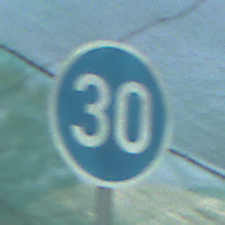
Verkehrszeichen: VorgeschriebeneMindestgeschwindigkeit
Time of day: MorningAfternoon
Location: Roofed (Special)
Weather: PartlyCloudy
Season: NotSpecified
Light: Natural